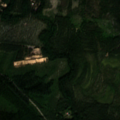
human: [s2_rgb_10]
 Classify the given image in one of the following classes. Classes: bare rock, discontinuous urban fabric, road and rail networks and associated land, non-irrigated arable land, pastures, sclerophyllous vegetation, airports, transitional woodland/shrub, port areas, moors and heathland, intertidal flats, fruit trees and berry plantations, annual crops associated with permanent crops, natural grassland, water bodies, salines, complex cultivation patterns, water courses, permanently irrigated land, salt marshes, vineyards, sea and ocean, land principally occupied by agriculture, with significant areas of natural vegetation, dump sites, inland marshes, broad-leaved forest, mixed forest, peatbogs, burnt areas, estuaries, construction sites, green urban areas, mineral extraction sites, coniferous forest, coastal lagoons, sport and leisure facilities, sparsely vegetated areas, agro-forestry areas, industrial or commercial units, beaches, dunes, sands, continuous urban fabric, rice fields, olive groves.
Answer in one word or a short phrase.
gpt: coniferous forest, mixed forest, transitional woodland/shrub